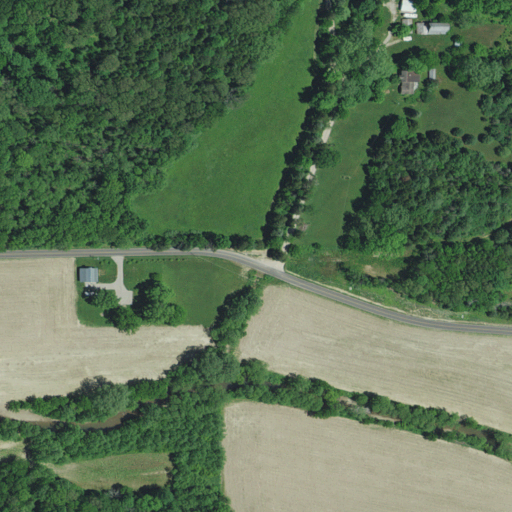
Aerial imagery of valley in Indiana named Brand Hollow containing cultivated crops, mixed forest, deciduous forest, open development, and pasture